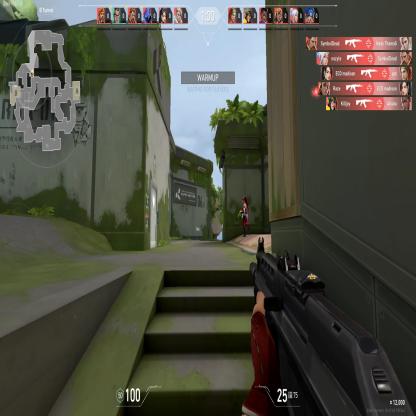
Label: enemy